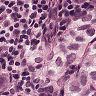
Metastatic tissue present: yes